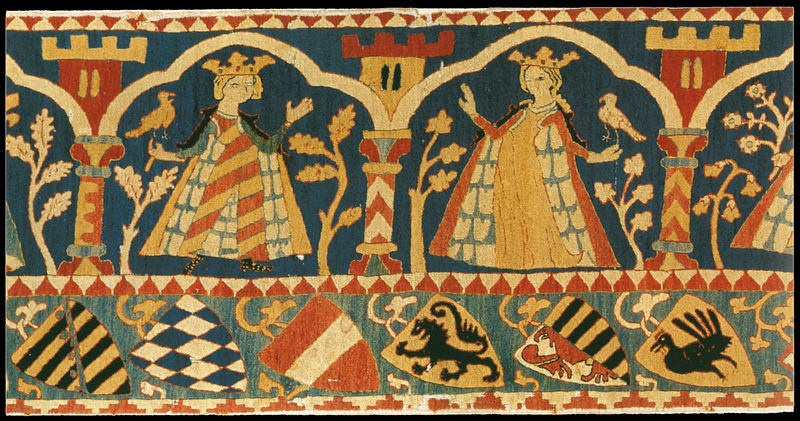
Titel: Rücklaken aus dem Benediktinerinnenkloster Ebstorf
Institution: Hannover, Kestner-Museum
Schlagwörter: blau, blätter, falke, frauen, gelb, kleider, säulen, rot, teppich, vögel, mantel, stoff, krone, bogen, könig, bordüre, gobelin, wandteppich, zinnen, bögen, türme, herrscher, ritter, wappen, löwen, blattwerk, königin, löwe, textil, zierleiste, behang, rutm, wappenregenten, bögenbäume, löweg